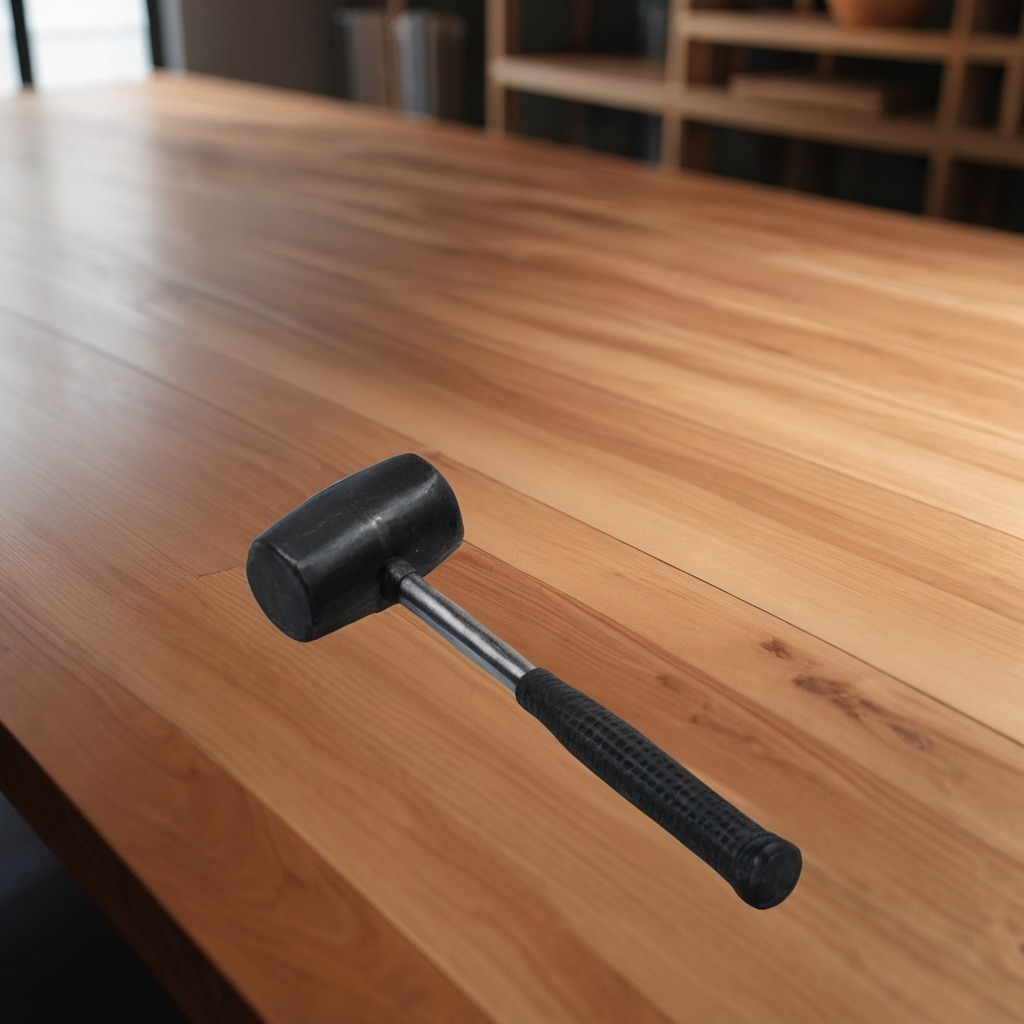
A hammer is lying on the wooden table.